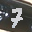
Label: 7